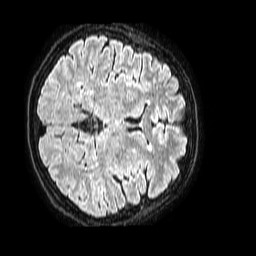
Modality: FLAIR
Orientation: axial
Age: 53
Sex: female
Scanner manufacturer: philips
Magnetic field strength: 1.5 T
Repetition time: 4.8 s
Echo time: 0.3 s